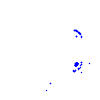
Particle: kaon